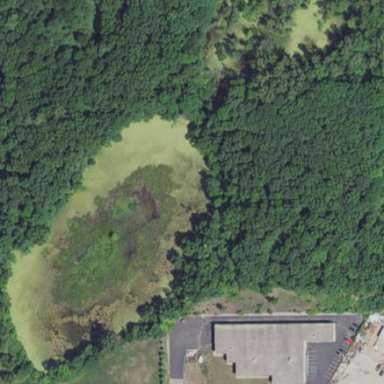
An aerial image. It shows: Marsh wetland.